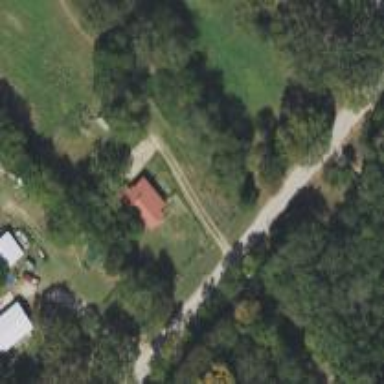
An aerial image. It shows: Driveway.